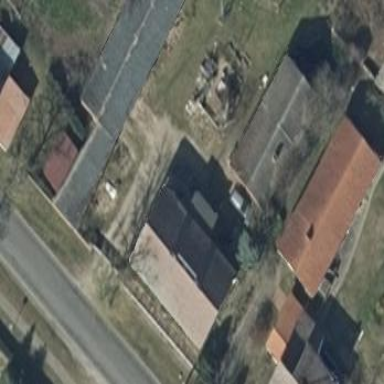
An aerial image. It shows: Building with gabled roof. The roof orientation is along the building's structure.